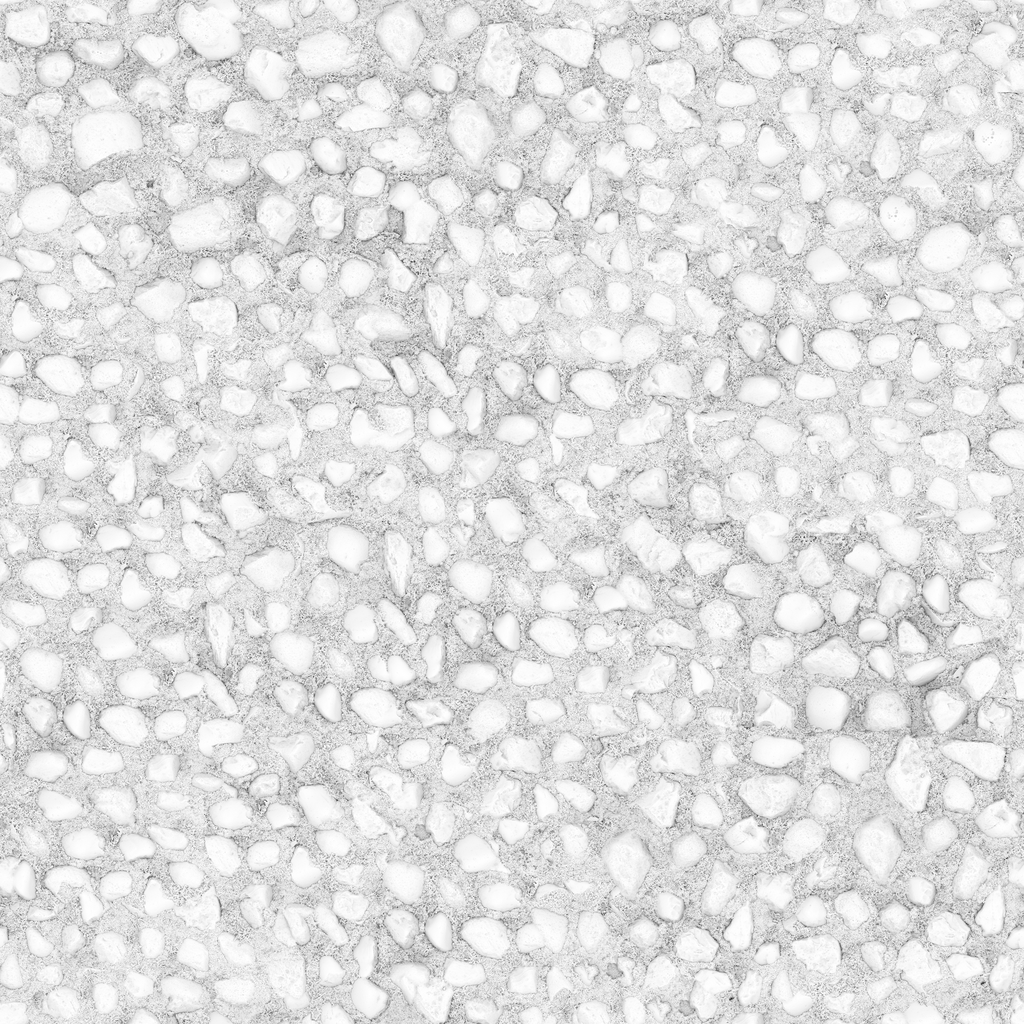
Texture map type: AmbientOcclusion